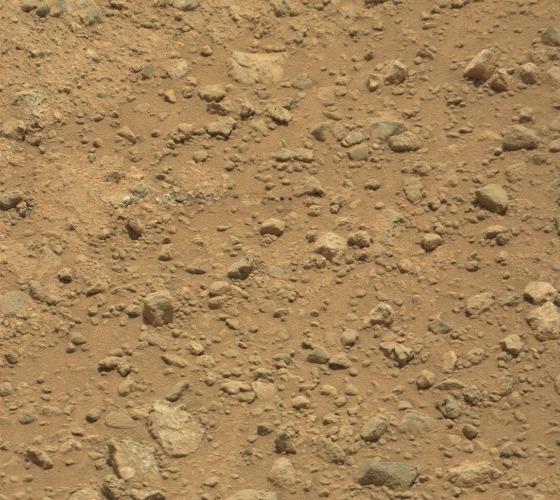
Terrain classes present: Gravel / Sand / Soil, Rock, Shadow